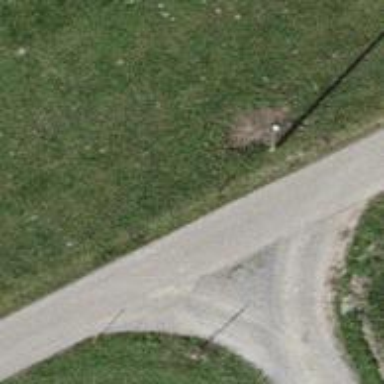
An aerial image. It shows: Power pole.